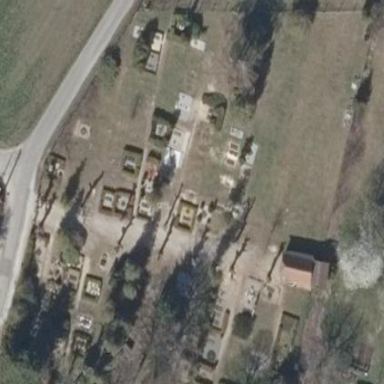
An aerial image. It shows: Cemetery.